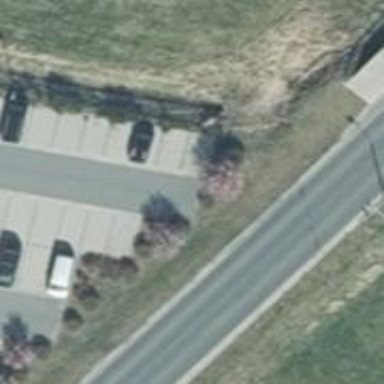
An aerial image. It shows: Asphalt parking aisle road for service vehicles.